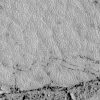
Atmospheric dust classification: not_dusty